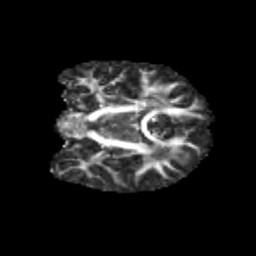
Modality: FA
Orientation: coronal
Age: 10
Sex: male
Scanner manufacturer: siemens
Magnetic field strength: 3 T
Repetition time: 3.8 s
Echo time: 0.07 s